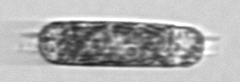
Label: Hemiaulus